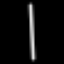
Label: line